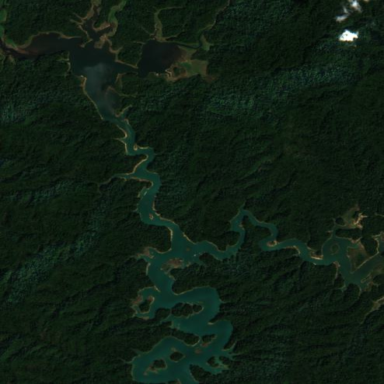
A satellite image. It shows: Reservoir of natural water.